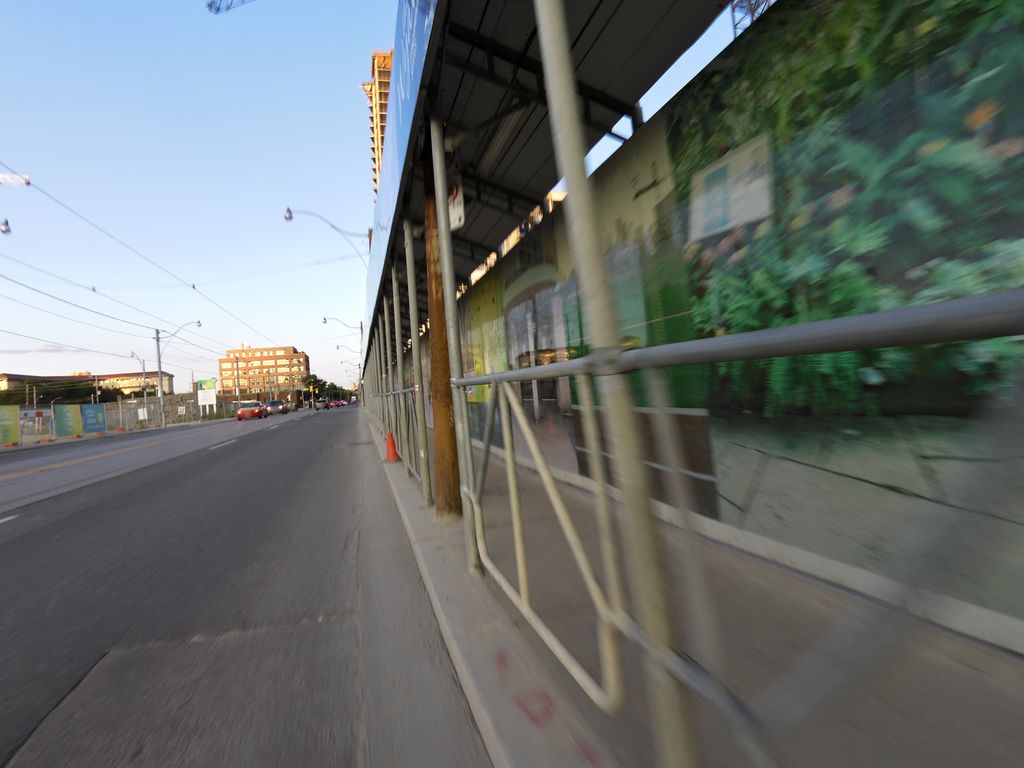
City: toronto